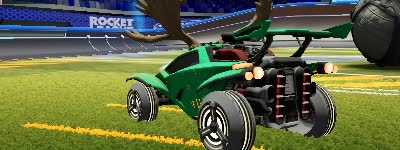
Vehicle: octane